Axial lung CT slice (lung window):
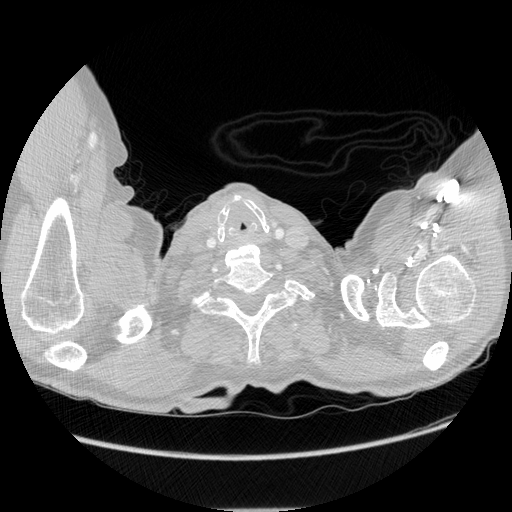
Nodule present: no